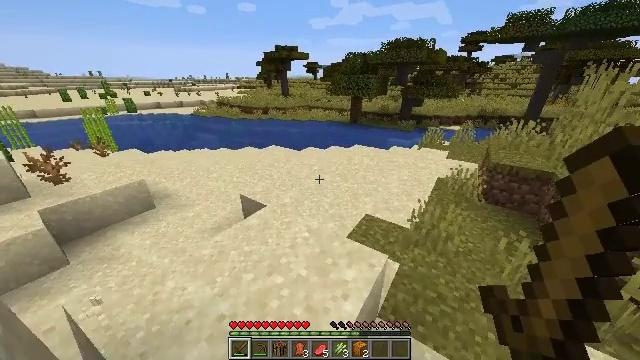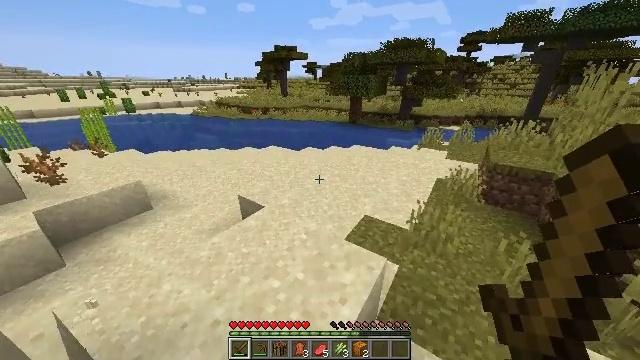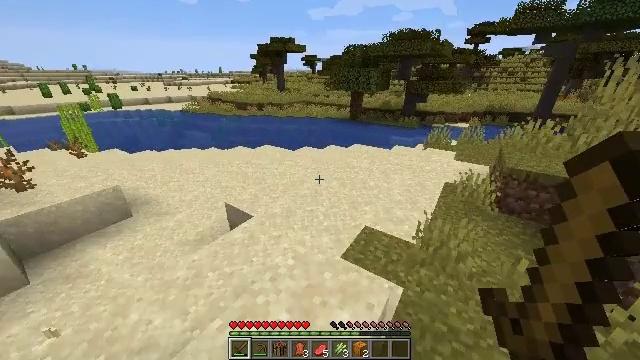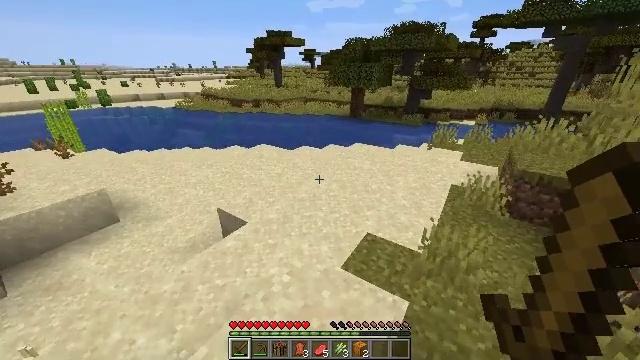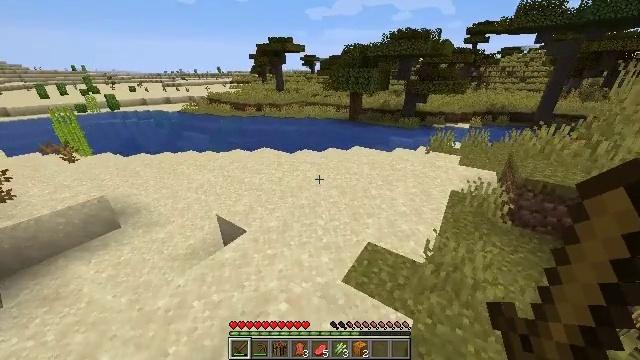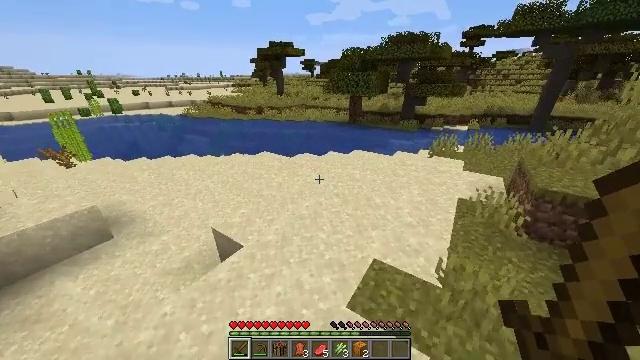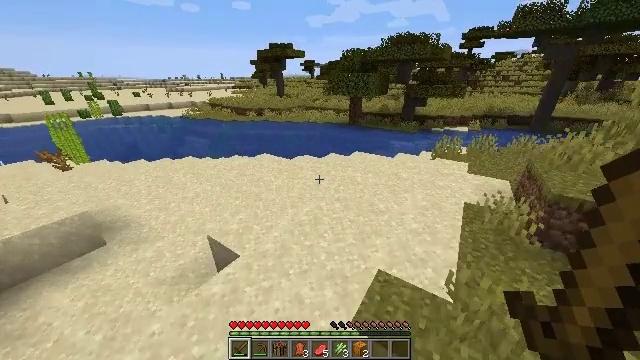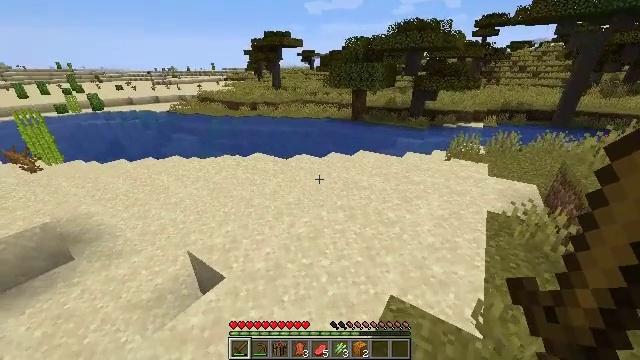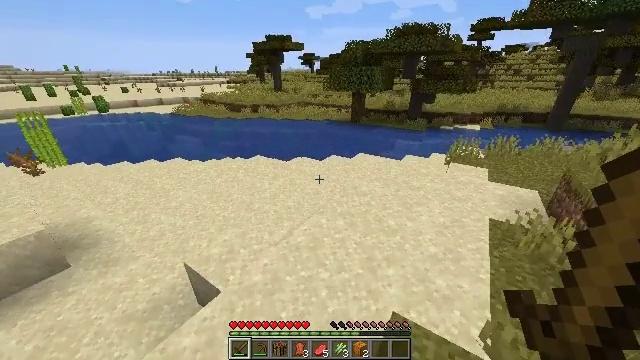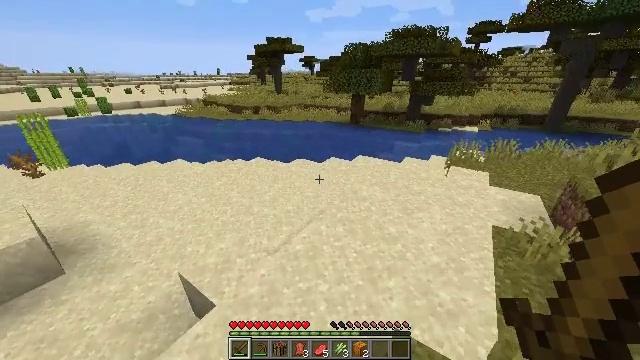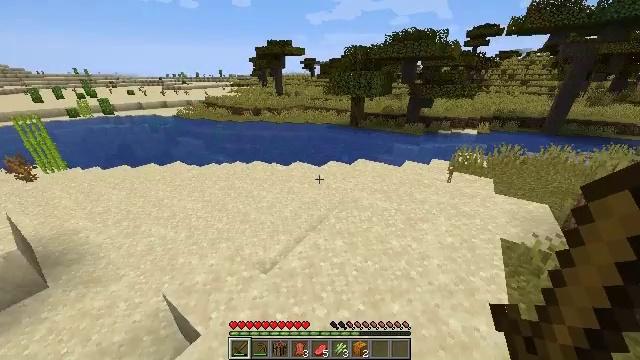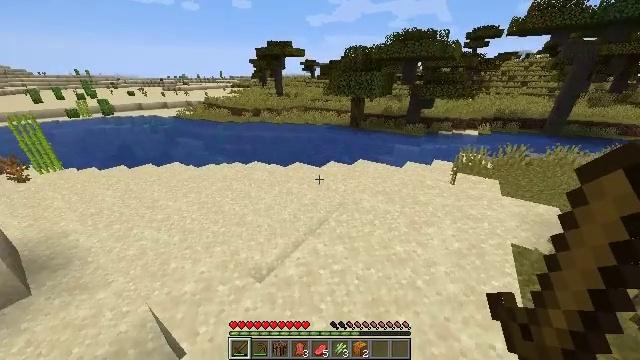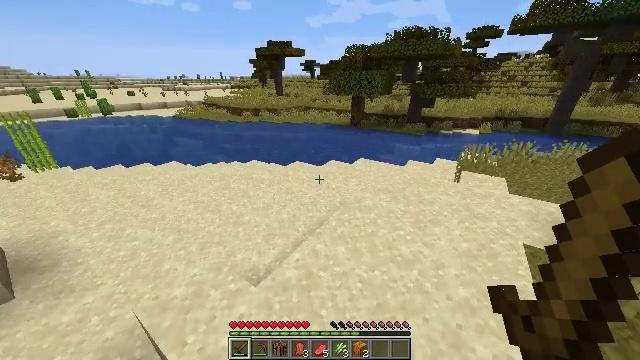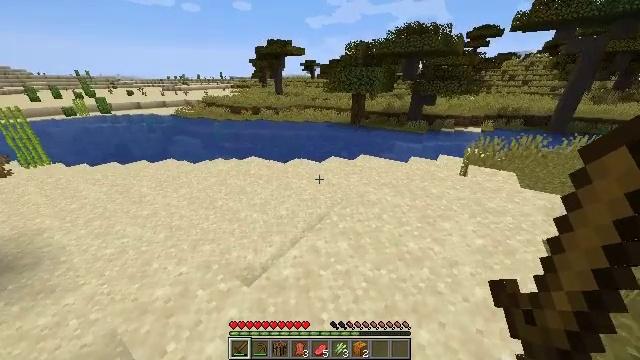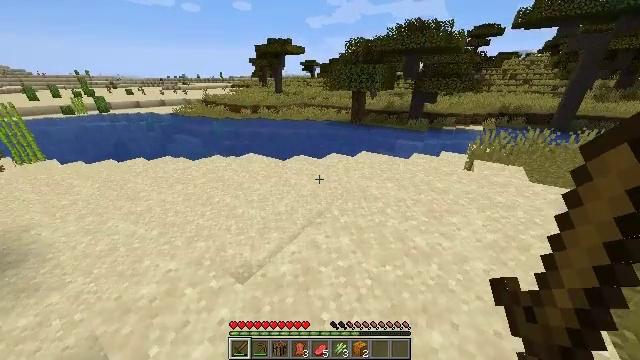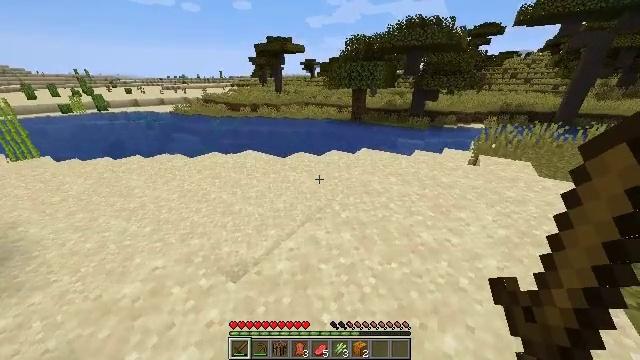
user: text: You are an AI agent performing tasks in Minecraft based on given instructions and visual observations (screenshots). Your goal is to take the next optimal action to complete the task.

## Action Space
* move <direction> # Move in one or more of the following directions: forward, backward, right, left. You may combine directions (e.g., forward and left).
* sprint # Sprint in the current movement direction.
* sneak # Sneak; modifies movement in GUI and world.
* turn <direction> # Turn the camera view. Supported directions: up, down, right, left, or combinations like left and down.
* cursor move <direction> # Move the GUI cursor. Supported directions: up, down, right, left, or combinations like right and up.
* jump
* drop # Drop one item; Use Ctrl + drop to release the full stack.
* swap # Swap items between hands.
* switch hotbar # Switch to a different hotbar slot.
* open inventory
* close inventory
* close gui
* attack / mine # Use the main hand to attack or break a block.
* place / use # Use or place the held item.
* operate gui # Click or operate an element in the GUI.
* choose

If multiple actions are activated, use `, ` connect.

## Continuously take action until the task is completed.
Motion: motion action
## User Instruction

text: Gather sugar cane for crafting.
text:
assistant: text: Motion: move forward, sprint
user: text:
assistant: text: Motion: move forward, sprint
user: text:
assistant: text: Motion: move forward, sprint
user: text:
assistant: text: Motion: move forward, sprint
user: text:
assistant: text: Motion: move forward, sprint
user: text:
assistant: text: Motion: move forward, sprint
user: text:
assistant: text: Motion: move forward, sprint
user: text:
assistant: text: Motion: move forward, sprint
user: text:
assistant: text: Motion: move forward, sprint
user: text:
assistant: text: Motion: move forward, sprint
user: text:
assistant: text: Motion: move forward, sprint
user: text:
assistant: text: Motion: move forward, sprint
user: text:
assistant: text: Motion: move forward, sprint
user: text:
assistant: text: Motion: move forward, sprint
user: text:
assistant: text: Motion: move forward, sprint
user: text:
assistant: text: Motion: move forward, sprint
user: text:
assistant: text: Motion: move forward, sprint
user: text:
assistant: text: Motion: move forward, sprint, turn left
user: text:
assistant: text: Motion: move forward, sprint, turn left
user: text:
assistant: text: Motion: move forward, sprint, turn left
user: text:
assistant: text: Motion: move forward, sprint, turn left and up
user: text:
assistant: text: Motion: move forward, sprint, turn left
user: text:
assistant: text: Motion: move forward, sprint
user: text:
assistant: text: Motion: move forward, sprint
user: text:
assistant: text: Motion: move forward, sprint
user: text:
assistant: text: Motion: move forward, sprint
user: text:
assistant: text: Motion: move forward, sprint
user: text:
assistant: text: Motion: move forward, sprint
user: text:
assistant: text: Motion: move forward, sprint
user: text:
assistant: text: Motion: move forward, sprint